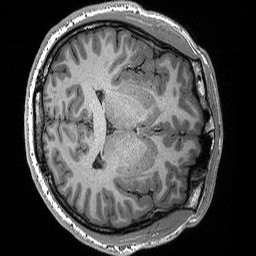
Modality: T1w
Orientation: axial
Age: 19
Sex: male